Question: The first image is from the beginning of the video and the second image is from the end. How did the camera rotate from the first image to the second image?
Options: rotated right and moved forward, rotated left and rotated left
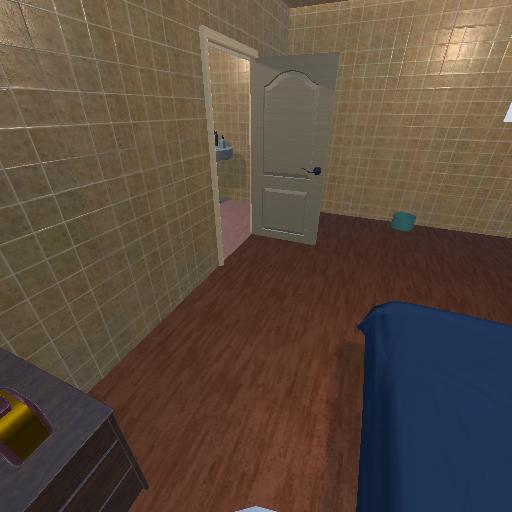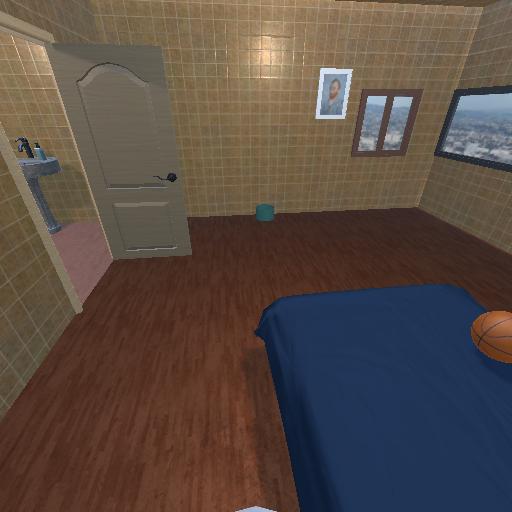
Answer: rotated right and moved forward